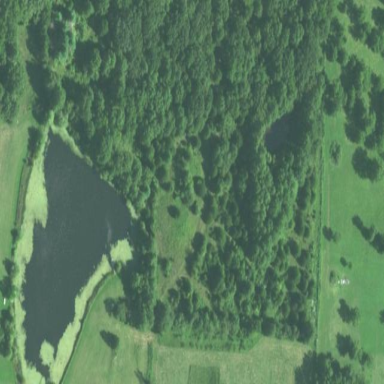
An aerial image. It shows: Deciduous broadleaved woodland.